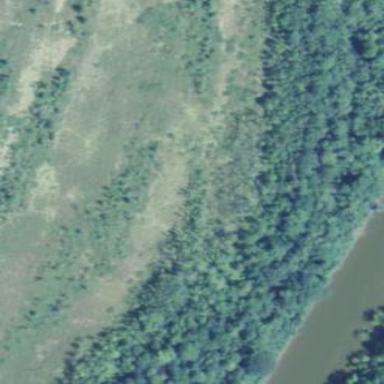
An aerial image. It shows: Woodland area covered with trees.